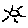
Label: sun